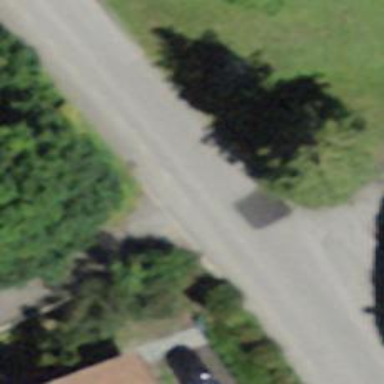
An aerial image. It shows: Smooth asphalt road in residential area.